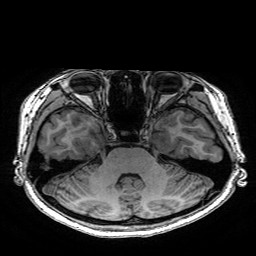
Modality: T1w
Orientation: coronal
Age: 21
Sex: female
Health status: healthy
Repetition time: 2.53 s
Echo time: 0.0034 s